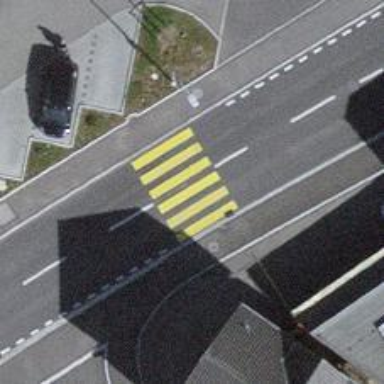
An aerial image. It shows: Uncontrolled zebra crossing with notable zebra markings.